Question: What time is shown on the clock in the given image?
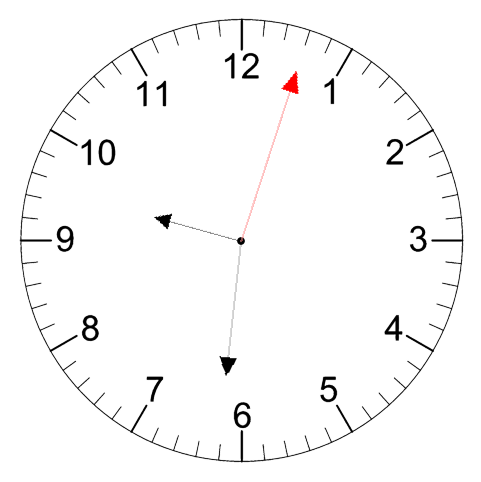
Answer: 09:31:03